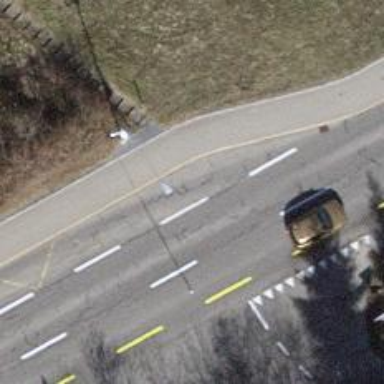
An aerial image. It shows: Asphalt footway with unmarked crossing.